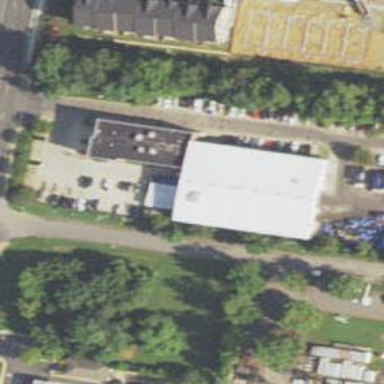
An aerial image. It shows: Commercial building.